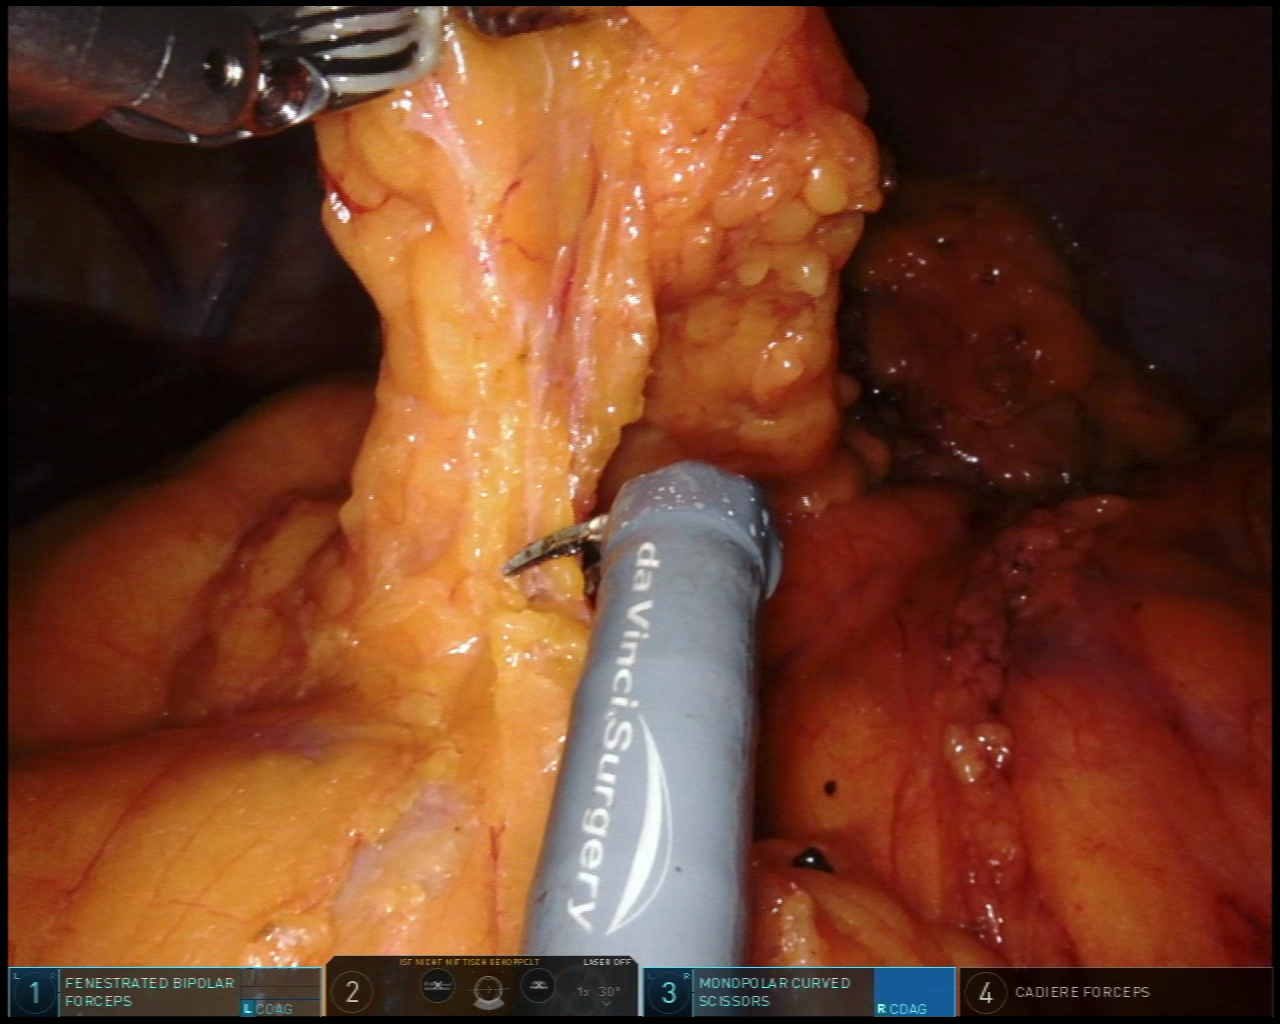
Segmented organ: liver
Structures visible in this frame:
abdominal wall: yes
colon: yes
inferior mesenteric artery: no
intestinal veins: no
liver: yes
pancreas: no
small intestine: no
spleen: no
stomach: no
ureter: no
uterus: no
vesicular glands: no